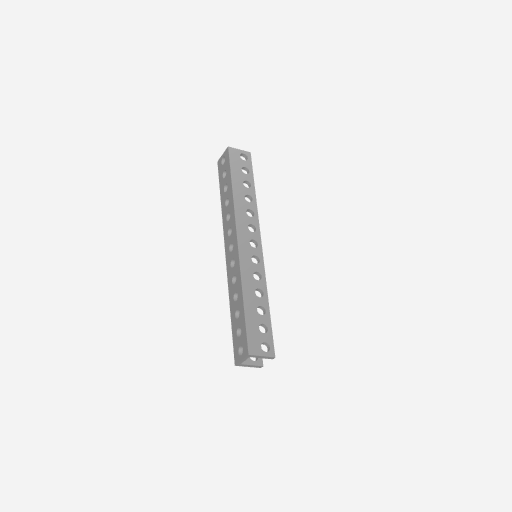
Part: UBeam13H